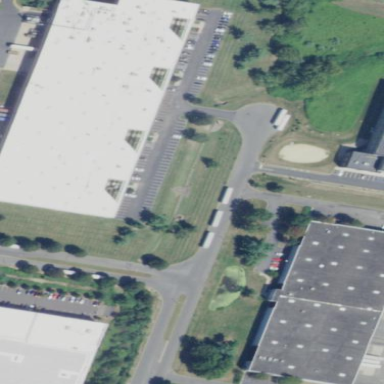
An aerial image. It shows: Warehouse.